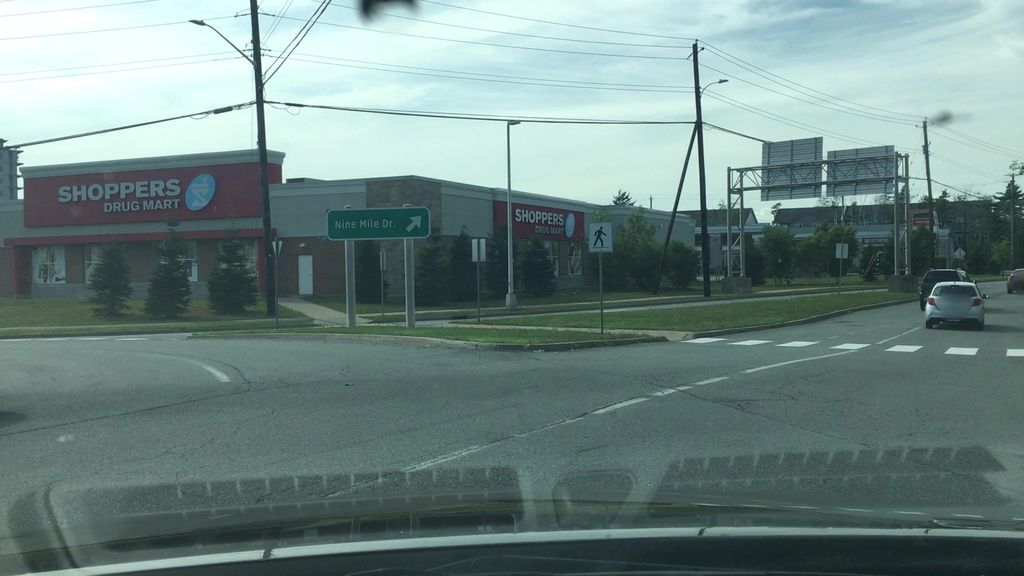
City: halifax